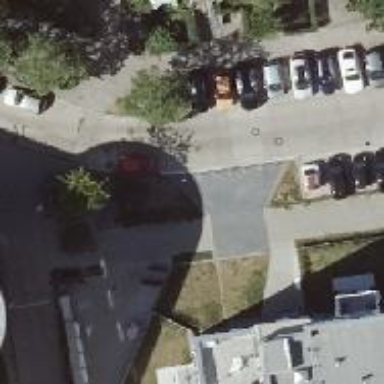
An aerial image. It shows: Residential road with separate asphalt sidewalk.